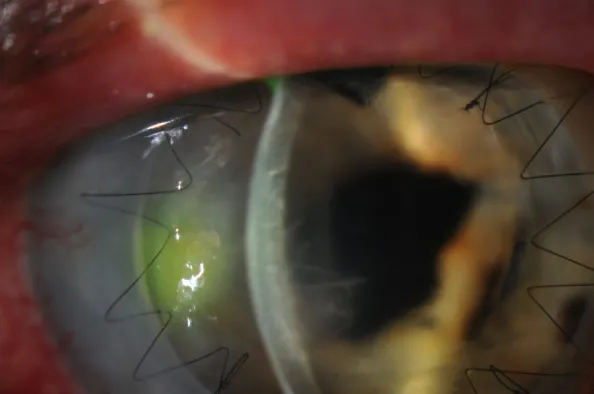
Slit lamp photograph one week after initial presentation. An epithelial defect corneal ulcer 2.5 mm in size overlying the area of crystalline keratopathy, which extends 5.4 mm into the transplant, with keratic precipitates and anterior chamber reaction.
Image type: ophthalmic_imaging (slit_lamp_photograph)